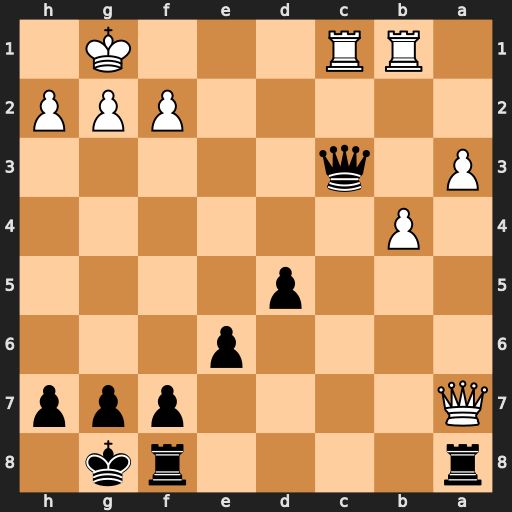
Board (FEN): r4rk1/Q4ppp/4p3/3p4/1P6/P1q5/5PPP/1RR3K1
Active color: b
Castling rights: -
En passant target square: -
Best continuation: Qxc1+ Rxc1 Rxa7